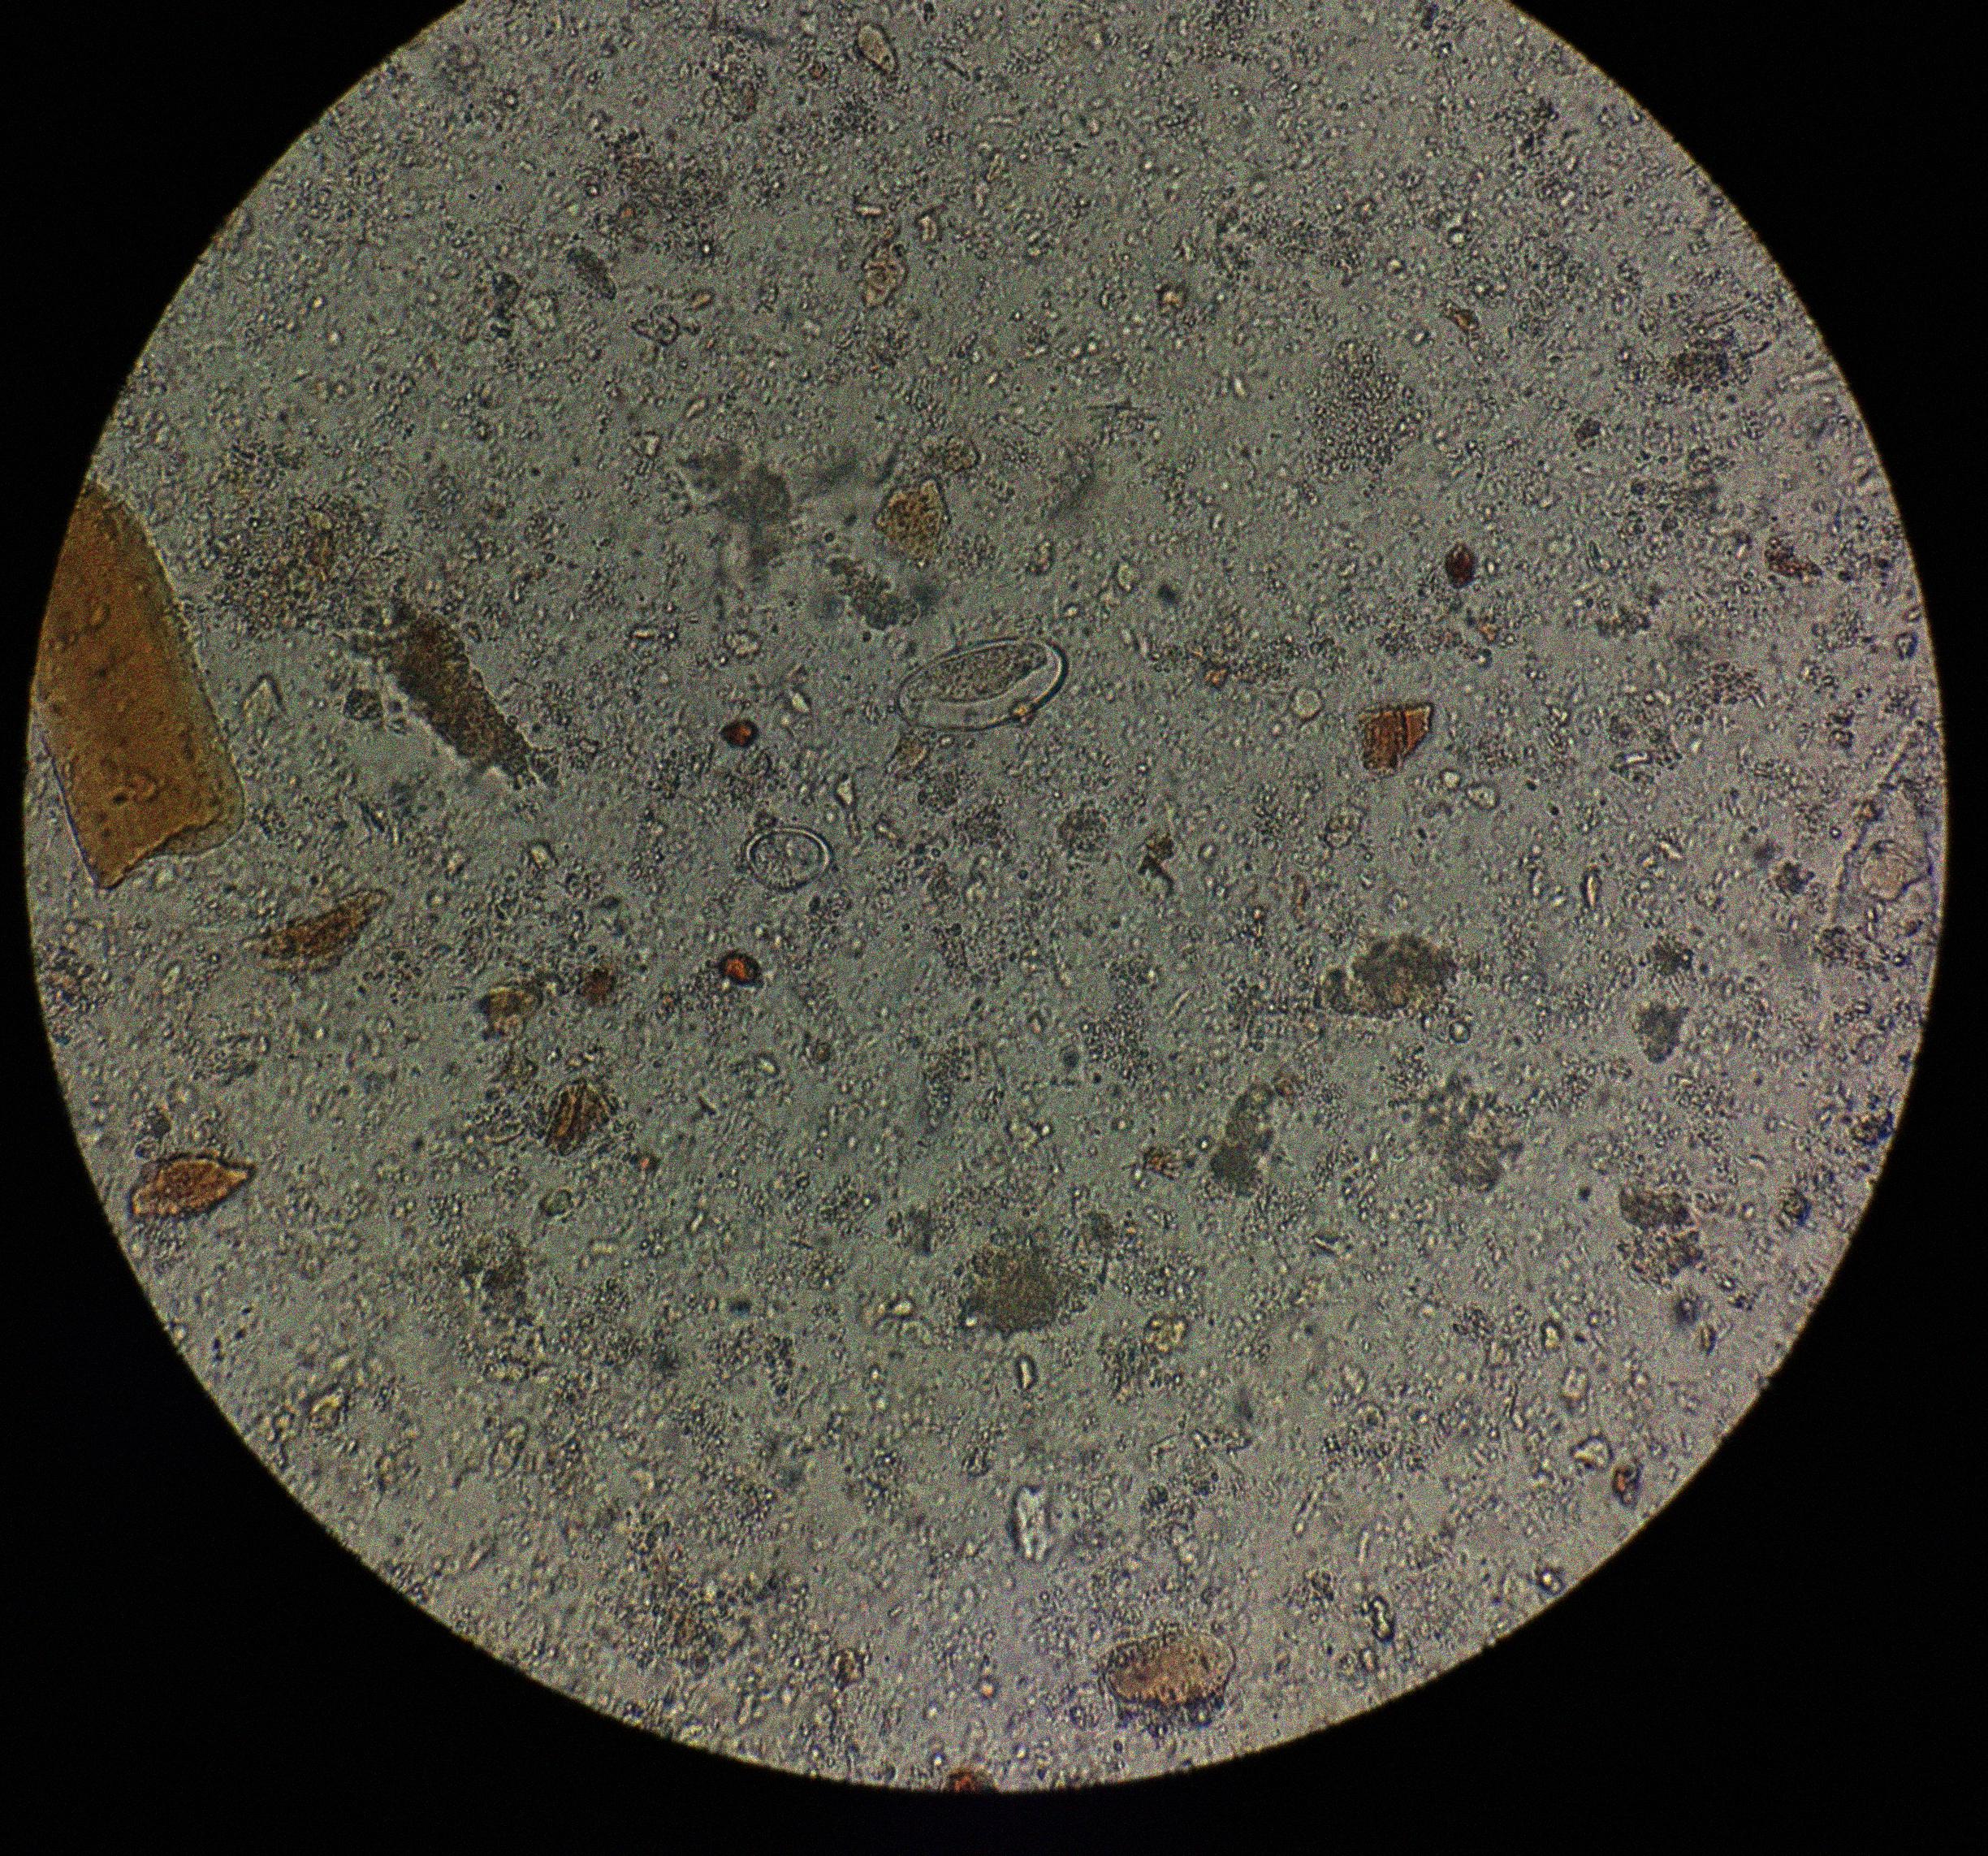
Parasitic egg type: Enterobius vermicularis